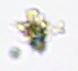
Label: Detritus